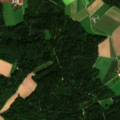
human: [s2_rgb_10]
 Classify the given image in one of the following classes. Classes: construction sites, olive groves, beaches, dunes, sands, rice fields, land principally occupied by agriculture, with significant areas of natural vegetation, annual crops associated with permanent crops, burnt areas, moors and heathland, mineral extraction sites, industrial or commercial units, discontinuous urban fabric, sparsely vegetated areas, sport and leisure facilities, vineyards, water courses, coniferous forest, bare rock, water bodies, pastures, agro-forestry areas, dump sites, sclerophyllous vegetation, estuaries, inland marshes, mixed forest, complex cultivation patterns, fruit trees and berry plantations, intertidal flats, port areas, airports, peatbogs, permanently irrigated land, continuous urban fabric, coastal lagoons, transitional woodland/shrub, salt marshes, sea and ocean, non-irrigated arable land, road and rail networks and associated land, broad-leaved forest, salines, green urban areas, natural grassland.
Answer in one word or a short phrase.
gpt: non-irrigated arable land, broad-leaved forest, coniferous forest, mixed forest, transitional woodland/shrub